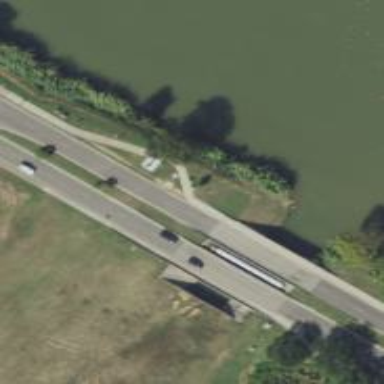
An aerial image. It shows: Footway on bridge.